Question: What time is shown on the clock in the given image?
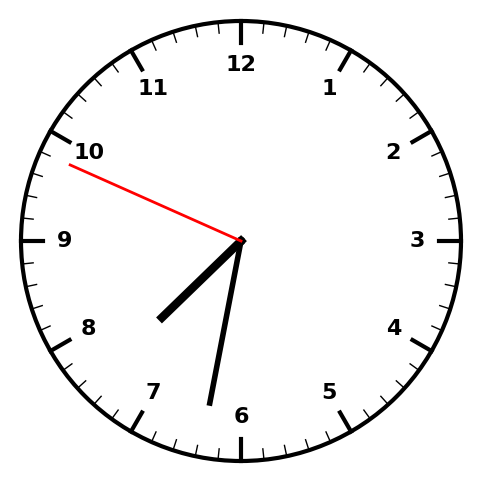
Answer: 07:31:49